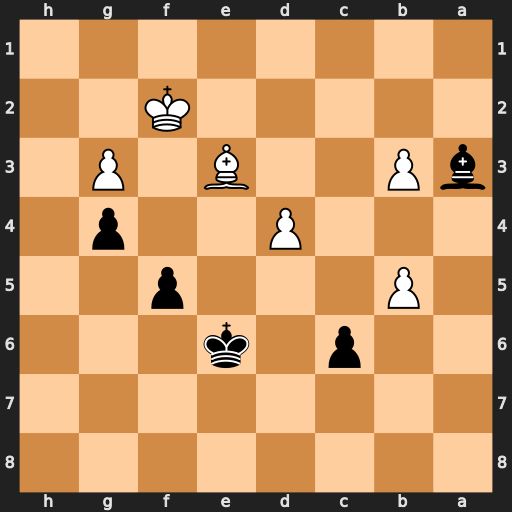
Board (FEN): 8/8/2p1k3/1P3p2/3P2p1/bP2B1P1/5K2/8
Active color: b
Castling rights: -
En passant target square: -
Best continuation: cxb5 Bd2 Bd6 Be1 f4